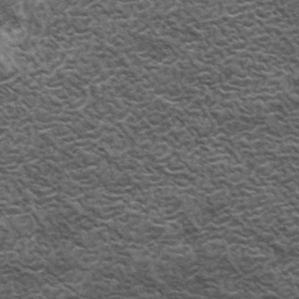
Label: frost